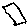
Label: hexagon